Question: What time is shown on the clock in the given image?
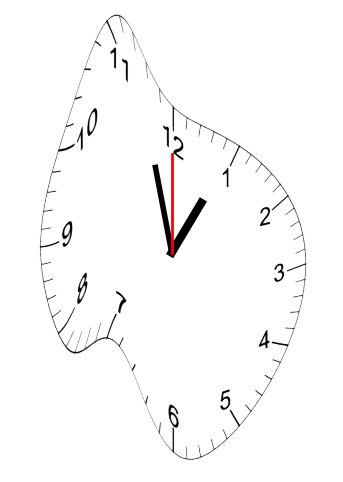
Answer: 12:57:00